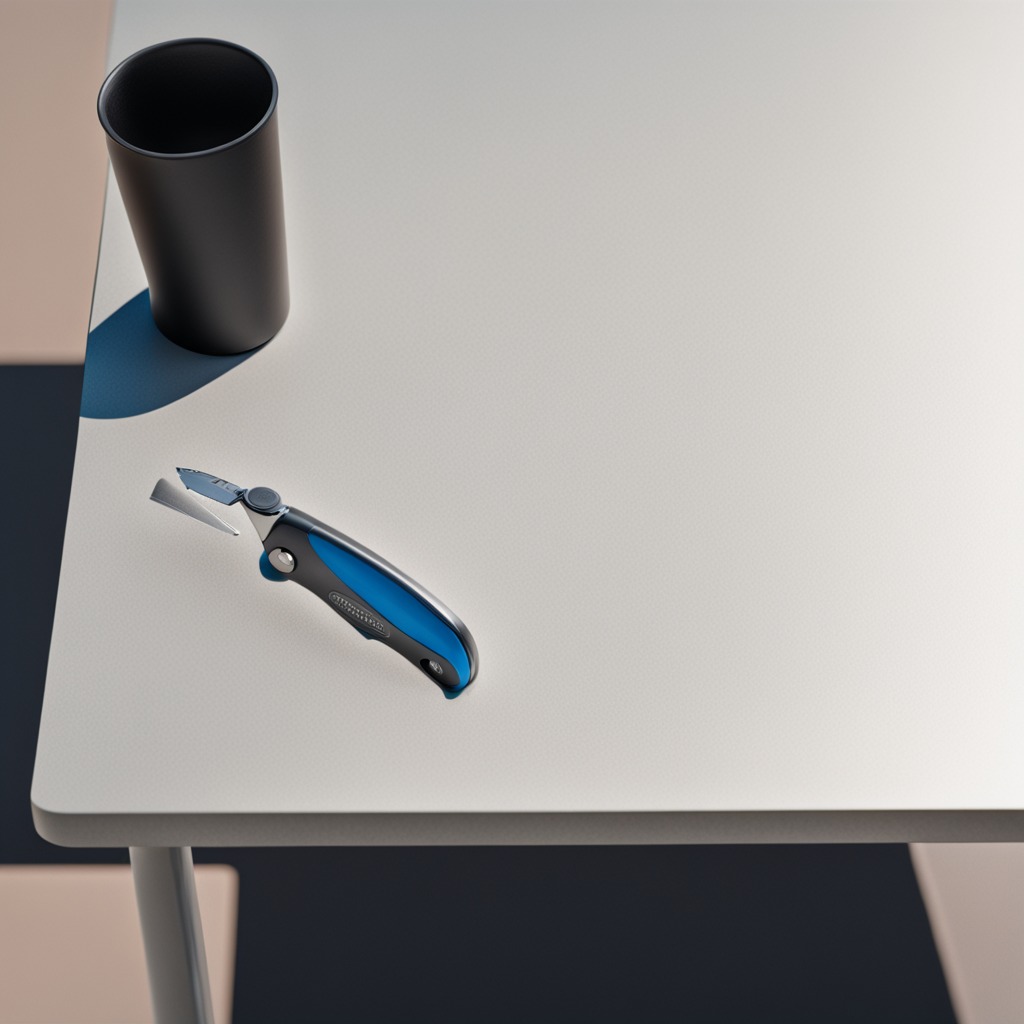
A utility knife is lying on the table.